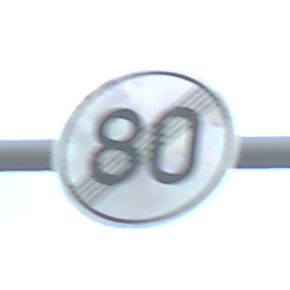
Verkehrszeichen: EndeGeschwindigkeit80
Umgebung: Outdoor, RoadRail
Tageszeit: SunriseSunset
Wetter: PartlyCloudy
Licht: Natural
Jahreszeit: NotSpecified
Kontrast: LowContrast